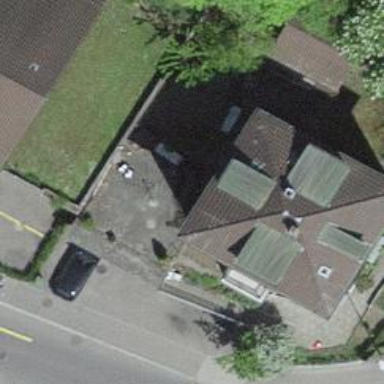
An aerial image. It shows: Residential building with flat roof.